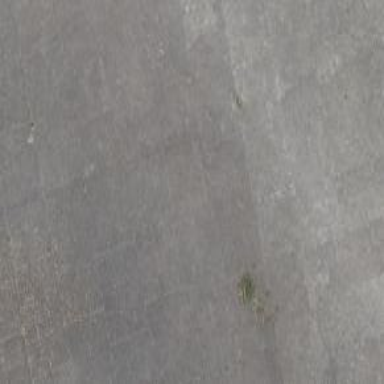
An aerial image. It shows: Cricket pitch with asphalt surface.